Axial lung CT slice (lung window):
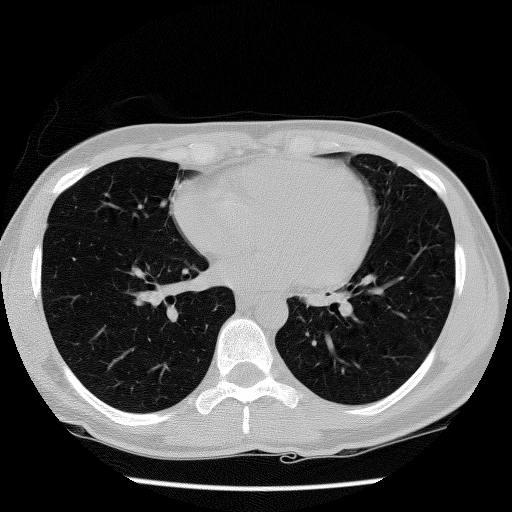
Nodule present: no